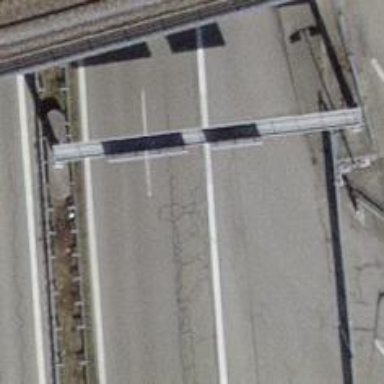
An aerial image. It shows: Designated tourist bus on motorway link.